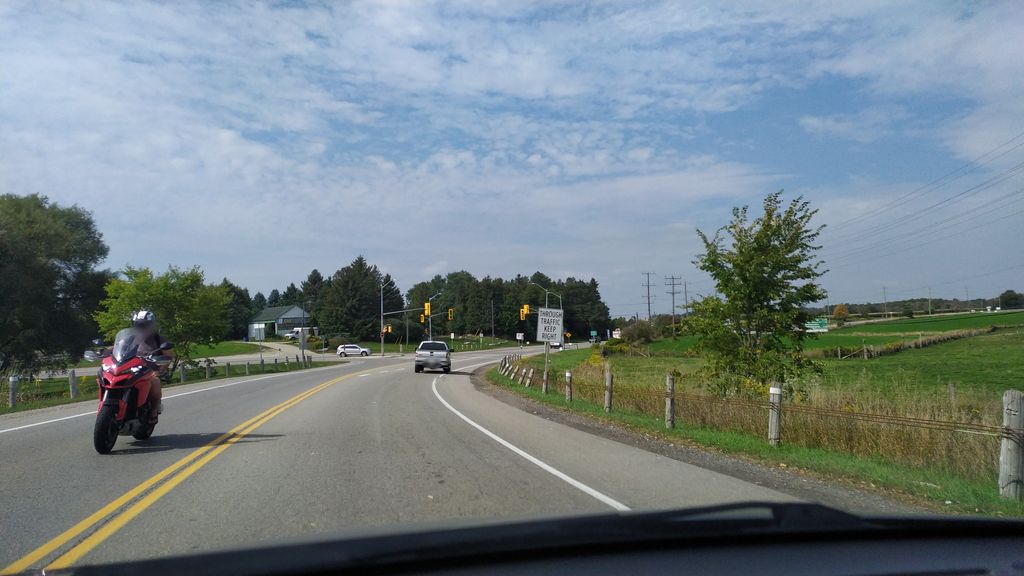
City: kitchener-waterloo